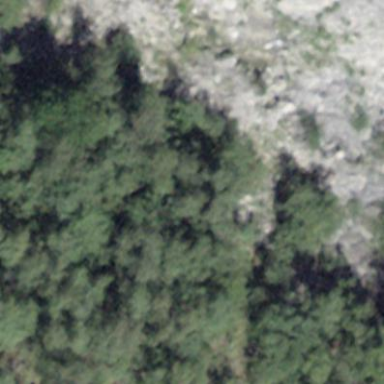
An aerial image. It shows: Forest area.